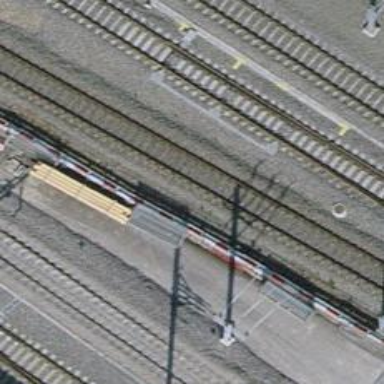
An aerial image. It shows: Single-track electrified railway with contact line.